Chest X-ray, PA view. Patient: 33 years old, sex F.
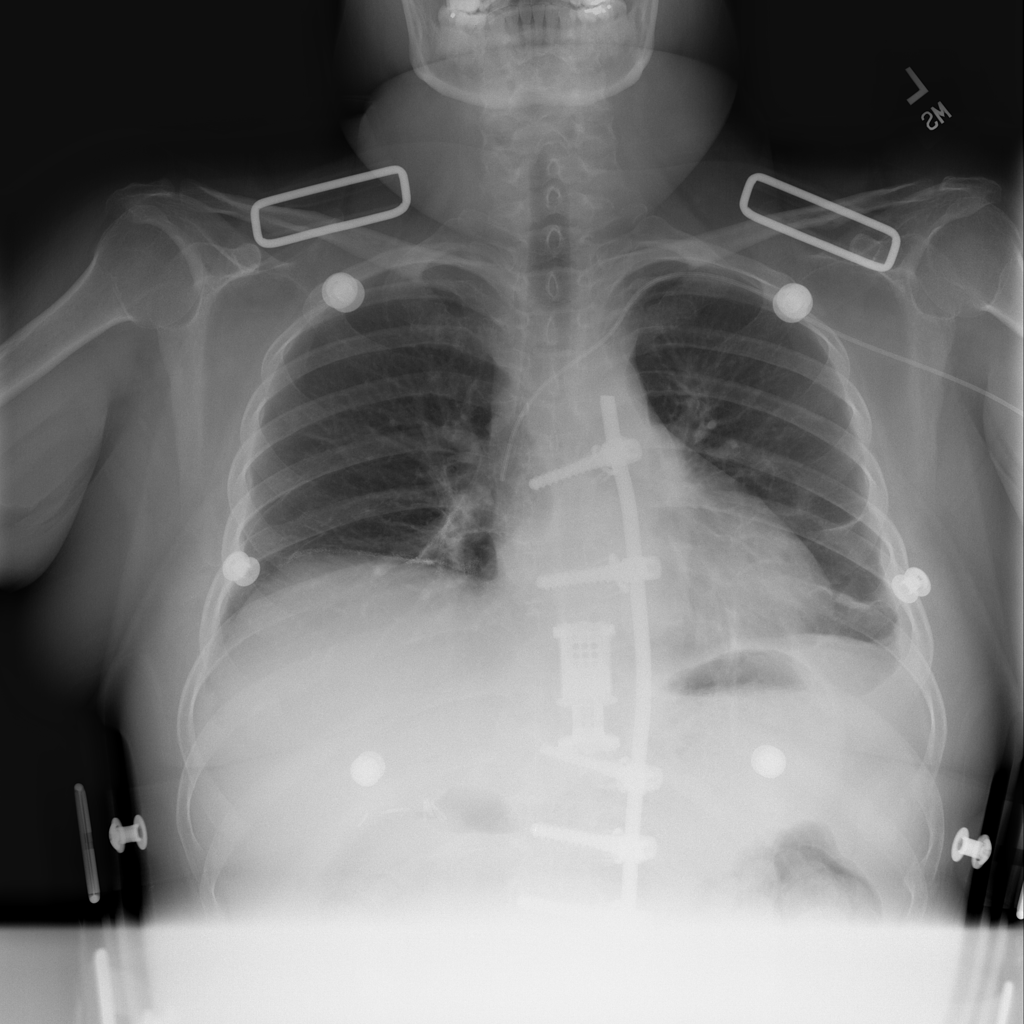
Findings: Atelectasis